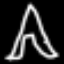
Label: The Eiffel Tower